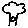
Label: tree